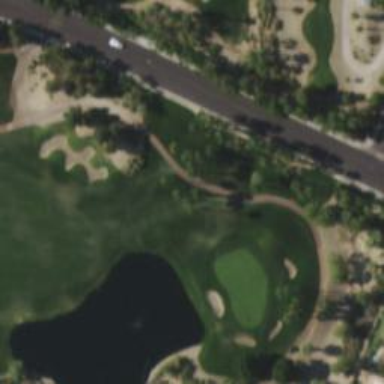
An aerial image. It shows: Path designated for golf carts.